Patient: sex F, age 58
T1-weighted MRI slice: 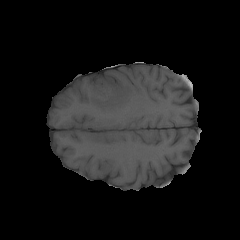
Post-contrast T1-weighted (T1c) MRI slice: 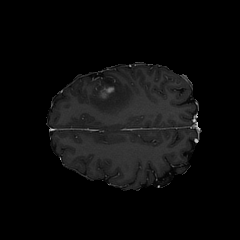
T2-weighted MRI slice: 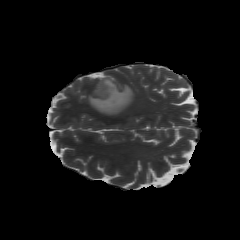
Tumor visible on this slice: yes
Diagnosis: Glioblastoma, IDH-wildtype
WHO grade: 4